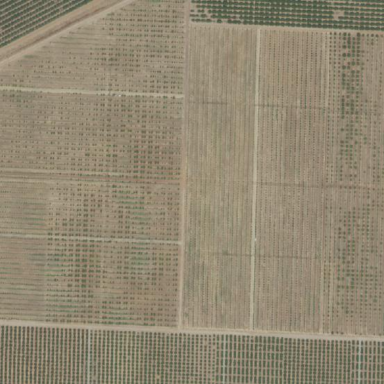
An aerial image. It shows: Orange orchard with rows of orange trees.